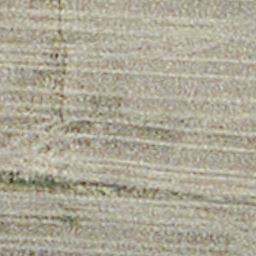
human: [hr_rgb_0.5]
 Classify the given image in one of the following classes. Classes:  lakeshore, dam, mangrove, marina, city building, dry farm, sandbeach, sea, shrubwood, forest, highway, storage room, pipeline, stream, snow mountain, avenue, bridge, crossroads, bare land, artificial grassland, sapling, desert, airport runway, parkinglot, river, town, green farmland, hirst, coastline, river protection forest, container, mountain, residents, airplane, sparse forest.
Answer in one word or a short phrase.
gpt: dry farm